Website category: auto
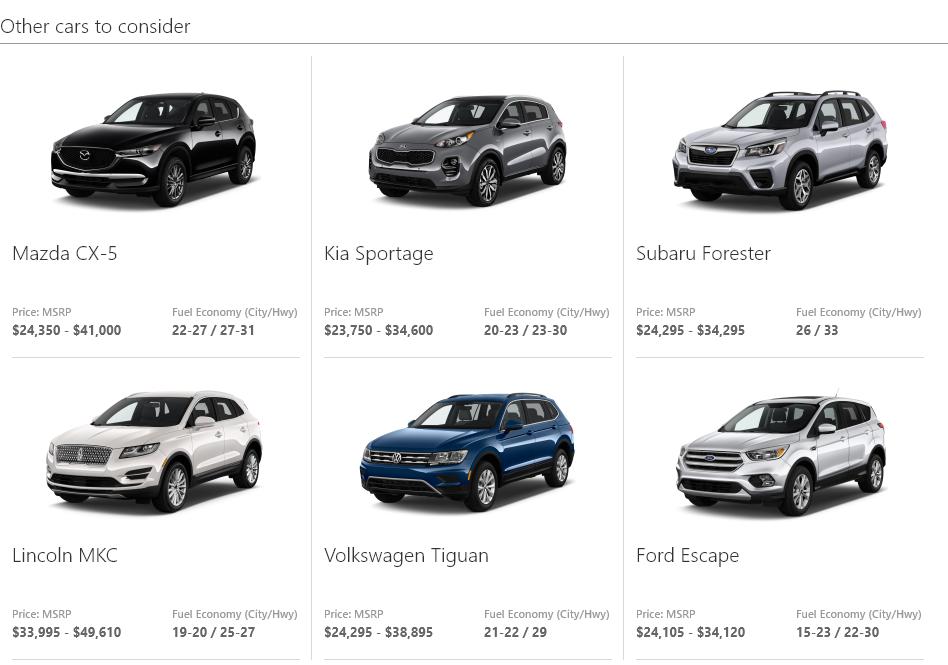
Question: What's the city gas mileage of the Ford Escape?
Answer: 15-23

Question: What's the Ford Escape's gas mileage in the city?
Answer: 15-23

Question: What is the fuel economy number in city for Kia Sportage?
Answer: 20-23

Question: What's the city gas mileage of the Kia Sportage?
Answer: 20-23

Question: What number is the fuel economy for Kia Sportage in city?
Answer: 20-23

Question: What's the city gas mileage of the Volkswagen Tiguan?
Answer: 21-22

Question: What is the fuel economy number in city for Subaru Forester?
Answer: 26

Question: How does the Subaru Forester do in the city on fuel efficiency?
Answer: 26

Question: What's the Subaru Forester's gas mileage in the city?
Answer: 26

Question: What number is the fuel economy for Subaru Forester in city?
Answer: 26

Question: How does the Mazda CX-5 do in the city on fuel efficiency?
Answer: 22-27

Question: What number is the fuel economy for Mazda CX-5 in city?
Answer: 22-27

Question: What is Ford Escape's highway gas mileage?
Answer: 22-30

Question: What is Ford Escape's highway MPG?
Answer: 22-30

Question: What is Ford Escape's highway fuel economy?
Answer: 22-30

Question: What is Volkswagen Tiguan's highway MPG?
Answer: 29

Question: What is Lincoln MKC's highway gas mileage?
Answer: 25-27

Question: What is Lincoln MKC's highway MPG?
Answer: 25-27

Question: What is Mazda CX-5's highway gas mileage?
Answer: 27-31

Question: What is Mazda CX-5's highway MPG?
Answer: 27-31

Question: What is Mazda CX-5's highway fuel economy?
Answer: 27-31

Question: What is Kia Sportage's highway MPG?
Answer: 23-30

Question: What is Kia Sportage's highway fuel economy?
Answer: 23-30

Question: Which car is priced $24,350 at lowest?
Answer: Mazda CX-5

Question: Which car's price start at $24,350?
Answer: Mazda CX-5

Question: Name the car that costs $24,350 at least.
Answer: Mazda CX-5

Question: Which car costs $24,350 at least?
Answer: Mazda CX-5

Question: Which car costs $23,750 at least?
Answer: Kia Sportage

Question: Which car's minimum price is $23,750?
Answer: Kia Sportage

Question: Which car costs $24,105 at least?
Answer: Ford Escape

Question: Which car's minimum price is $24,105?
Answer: Ford Escape

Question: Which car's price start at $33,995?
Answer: Lincoln MKC

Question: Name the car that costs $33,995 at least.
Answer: Lincoln MKC

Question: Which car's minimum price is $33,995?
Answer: Lincoln MKC

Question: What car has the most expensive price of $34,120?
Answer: Ford Escape

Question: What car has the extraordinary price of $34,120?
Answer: Ford Escape

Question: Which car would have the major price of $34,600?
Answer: Kia Sportage

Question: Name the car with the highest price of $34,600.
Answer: Kia Sportage

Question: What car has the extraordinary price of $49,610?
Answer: Lincoln MKC

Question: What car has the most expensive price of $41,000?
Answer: Mazda CX-5

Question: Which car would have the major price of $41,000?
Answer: Mazda CX-5

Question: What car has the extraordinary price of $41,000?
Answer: Mazda CX-5

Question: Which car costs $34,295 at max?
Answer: Subaru Forester

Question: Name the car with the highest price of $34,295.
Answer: Subaru Forester

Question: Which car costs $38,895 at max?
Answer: Volkswagen Tiguan

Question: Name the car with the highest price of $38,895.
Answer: Volkswagen Tiguan

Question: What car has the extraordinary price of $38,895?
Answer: Volkswagen Tiguan

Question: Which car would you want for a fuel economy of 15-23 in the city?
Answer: Ford Escape

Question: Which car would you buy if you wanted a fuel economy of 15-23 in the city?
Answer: Ford Escape

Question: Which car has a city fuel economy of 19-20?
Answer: Lincoln MKC

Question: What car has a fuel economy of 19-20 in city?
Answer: Lincoln MKC

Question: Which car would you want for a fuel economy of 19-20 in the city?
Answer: Lincoln MKC

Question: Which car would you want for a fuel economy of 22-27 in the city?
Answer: Mazda CX-5

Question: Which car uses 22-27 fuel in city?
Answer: Mazda CX-5

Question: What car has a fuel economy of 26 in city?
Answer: Subaru Forester

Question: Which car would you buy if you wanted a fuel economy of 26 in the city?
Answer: Subaru Forester

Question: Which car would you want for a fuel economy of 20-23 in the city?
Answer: Kia Sportage

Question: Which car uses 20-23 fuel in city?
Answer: Kia Sportage

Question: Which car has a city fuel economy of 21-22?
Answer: Volkswagen Tiguan

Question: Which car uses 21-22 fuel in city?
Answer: Volkswagen Tiguan

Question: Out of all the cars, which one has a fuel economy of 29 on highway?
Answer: Volkswagen Tiguan

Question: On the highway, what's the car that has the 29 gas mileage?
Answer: Volkswagen Tiguan

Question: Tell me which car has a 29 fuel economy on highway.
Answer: Volkswagen Tiguan

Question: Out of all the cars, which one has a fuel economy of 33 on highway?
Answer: Subaru Forester